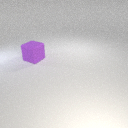
large purple rubber cube